Field crop: maize
Growth stage: 2
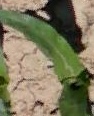
Species: maize